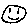
Label: smiley face